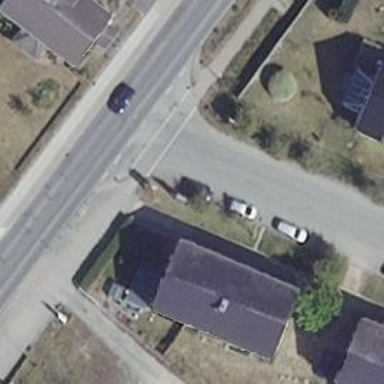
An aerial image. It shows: Uncontrolled road crossing.